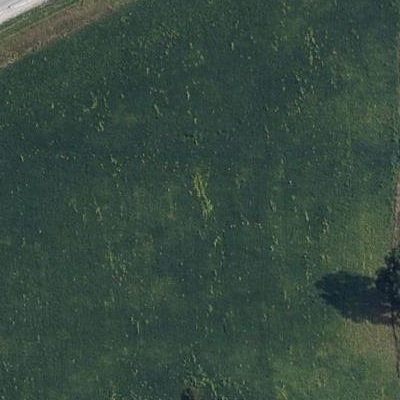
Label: aGrass